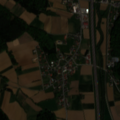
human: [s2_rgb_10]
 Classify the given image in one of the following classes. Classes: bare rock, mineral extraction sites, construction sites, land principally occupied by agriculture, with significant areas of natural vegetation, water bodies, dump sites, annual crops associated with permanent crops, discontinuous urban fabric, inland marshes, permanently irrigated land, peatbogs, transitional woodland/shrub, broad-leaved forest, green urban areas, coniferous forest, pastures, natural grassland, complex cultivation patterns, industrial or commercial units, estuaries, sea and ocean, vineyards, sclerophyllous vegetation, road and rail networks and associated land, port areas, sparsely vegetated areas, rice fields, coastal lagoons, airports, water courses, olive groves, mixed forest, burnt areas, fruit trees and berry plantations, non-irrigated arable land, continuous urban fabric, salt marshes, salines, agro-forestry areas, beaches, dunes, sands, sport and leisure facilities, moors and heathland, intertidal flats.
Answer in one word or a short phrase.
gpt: discontinuous urban fabric, non-irrigated arable land, complex cultivation patterns, mixed forest